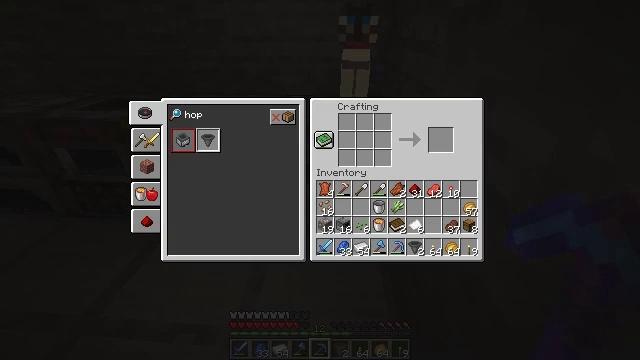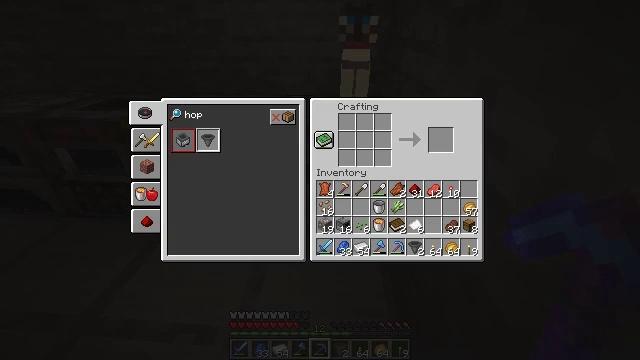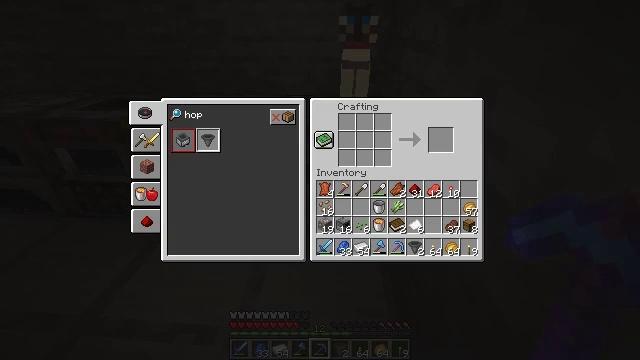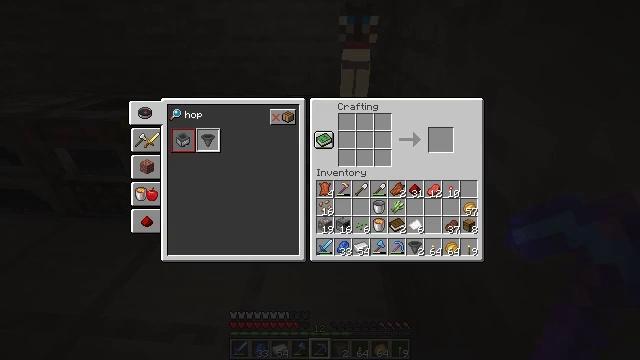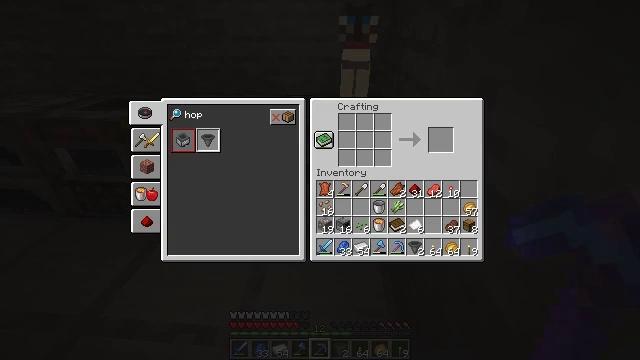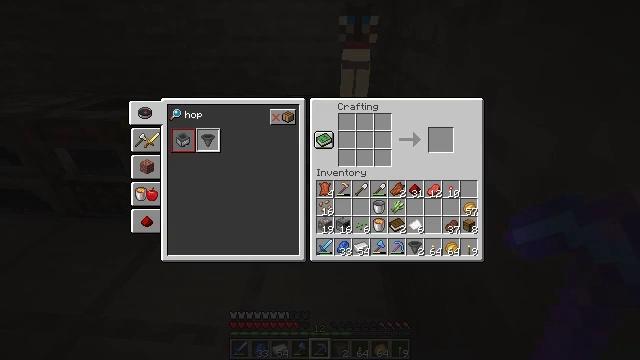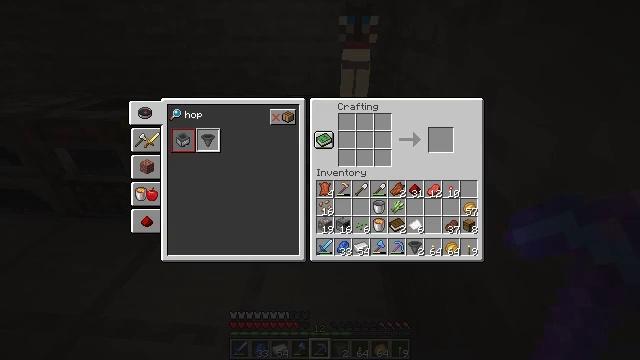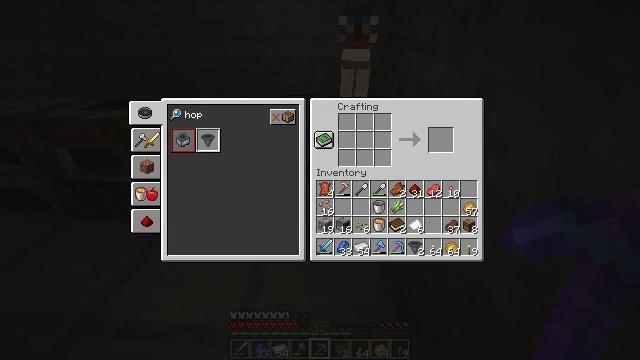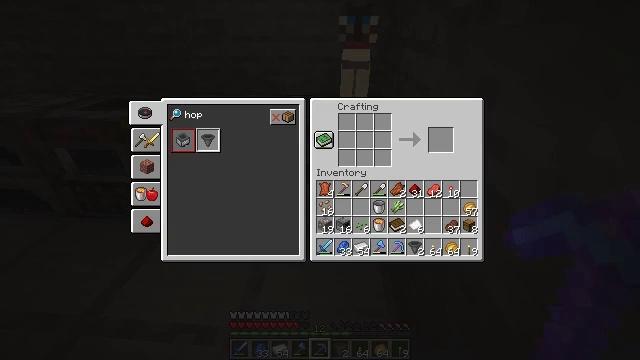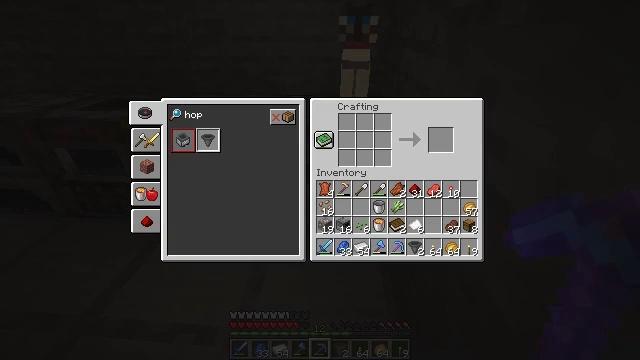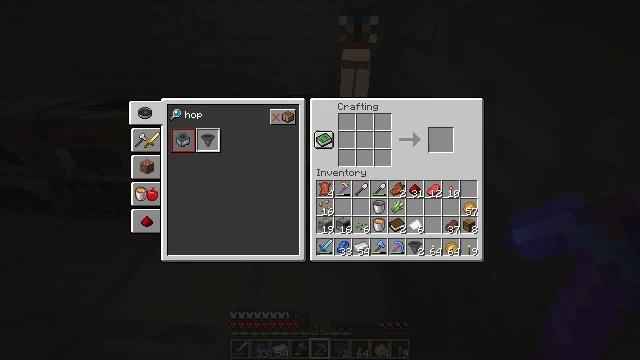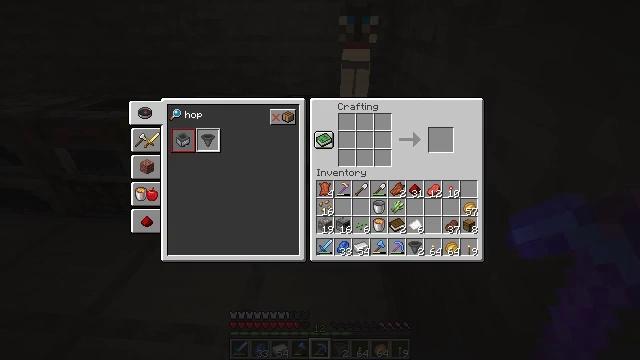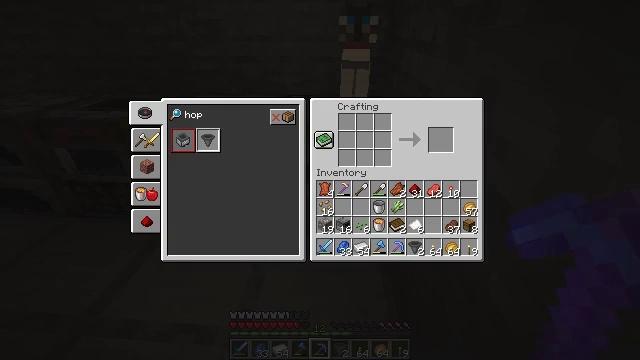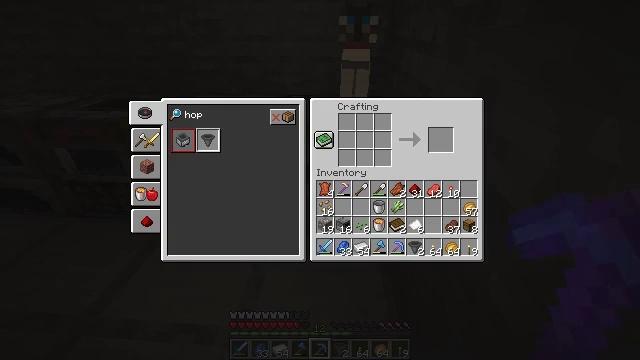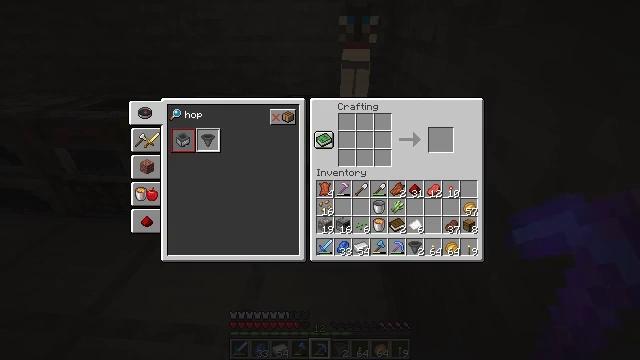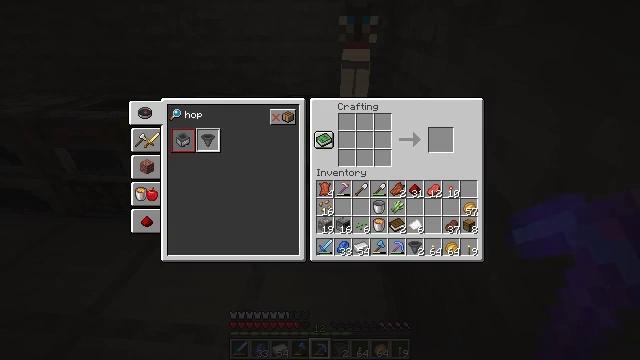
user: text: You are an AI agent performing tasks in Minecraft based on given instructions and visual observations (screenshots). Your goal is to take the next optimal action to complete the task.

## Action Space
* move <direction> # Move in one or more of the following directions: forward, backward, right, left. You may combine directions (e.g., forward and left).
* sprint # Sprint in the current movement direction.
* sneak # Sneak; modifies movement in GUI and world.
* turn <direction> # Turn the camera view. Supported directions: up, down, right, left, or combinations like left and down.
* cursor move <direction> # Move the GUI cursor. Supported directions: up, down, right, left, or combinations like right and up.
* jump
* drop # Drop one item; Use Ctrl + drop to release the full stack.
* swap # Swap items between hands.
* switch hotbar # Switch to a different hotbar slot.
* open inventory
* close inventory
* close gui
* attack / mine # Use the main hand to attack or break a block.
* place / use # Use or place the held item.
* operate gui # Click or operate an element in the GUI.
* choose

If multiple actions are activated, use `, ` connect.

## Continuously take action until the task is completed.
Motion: motion action
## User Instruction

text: Craft a minecart using five iron ingots.
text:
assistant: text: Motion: no_op
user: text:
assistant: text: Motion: no_op
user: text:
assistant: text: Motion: no_op
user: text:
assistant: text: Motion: no_op
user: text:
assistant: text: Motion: no_op
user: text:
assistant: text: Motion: no_op
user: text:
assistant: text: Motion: no_op
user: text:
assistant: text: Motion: no_op
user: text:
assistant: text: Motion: no_op
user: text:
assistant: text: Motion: no_op
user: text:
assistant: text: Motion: no_op
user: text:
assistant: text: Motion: no_op
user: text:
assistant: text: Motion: no_op
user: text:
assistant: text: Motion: no_op
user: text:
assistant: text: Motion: no_op
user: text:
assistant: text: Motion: no_op
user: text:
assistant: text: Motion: no_op
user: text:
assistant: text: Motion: no_op
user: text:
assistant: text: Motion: no_op
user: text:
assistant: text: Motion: no_op
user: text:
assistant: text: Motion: no_op
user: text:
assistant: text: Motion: no_op
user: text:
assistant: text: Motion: no_op
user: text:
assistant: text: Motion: no_op
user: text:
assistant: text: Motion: no_op
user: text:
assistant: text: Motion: no_op
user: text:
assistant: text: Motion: no_op
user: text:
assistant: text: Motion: no_op
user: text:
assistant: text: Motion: no_op
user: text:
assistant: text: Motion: no_op